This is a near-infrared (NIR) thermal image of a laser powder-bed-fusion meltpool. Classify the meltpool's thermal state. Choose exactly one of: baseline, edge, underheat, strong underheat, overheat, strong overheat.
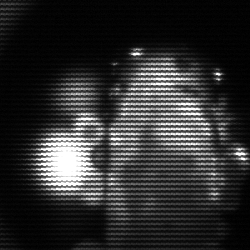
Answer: strong underheat